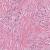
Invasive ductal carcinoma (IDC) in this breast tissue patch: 1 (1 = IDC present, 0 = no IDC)